Question: How can I center an image in a GridSpec divided frame? I've got the below image, and I want to have the upper picture to be centered.

The relevant code (part of it, especially the units, is from the <URL> :
'''
lim = [-5,5] | units.kpc
bins = [100,100]
xyrange = [[-5,5],[-5,5]]
cmap = cm.jet
hist2d_xy,_,_ = np.histogram2d(particles.x.value_in(units.kpc),particles.y.value_in(units.kpc),bins=bins, range=xyrange)
hist2d_xz,_,_ = np.histogram2d(particles.x.value_in(units.kpc),particles.z.value_in(units.kpc),bins=bins, range=xyrange)
maximum_value = max([hist2d_xy.max(),hist2d_xz.max()])
gs = gridspec.GridSpec(2,1, height_ratios=[3,1])
ax1 = pyplot.subplot(gs[0])
pyplot.imshow(np.flipud(hist2d_xy.T),cmap=cmap,extent = np.array(xyrange).flatten(), interpolation='none',norm=colors.LogNorm(vmin=1,vmax=maximum_value))
cbar = pyplot.colorbar()
ax2 = pyplot.subplot(gs[1])
pyplot.imshow(np.flipud(hist2d_xz.T),cmap=cmap,extent = np.array(xyrange).flatten(), interpolation='none',norm=colors.LogNorm(vmin=1,vmax=maximum_value))
pyplot.ylim([-1,1])
cbar = pyplot.colorbar()
pyplot.tight_layout()
pyplot.savefig(file_location_for_pictures+'test_%.2f.png' %threshold)
pyplot.close()
'''
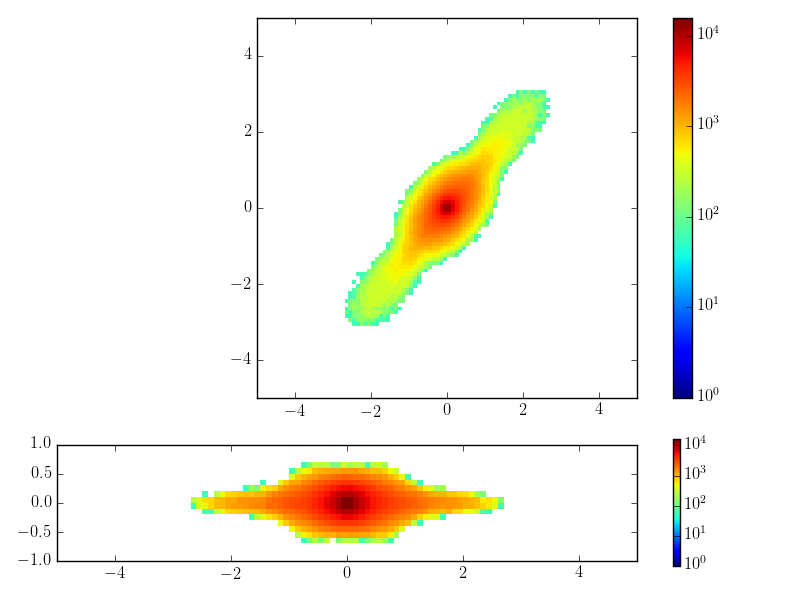
Answer: I replaced
'''
gs = gridspec.GridSpec(2,1, height_ratios=[3,1])
ax1 = pyplot.subplot(gs[0])
ax2 = pyplot.subplot(gs[1])
'''
with
'''
ax1 = pyplot.subplot2grid((6,6), (0,1), colspan = 4, rowspan = 4)
ax2 = pyplot.subplot2grid((6,6), (4,0), colspan = 6, rowspan = 2)
'''
(at the right place), and it now produces this picture (edited colors and added some text, but the idea is clear):